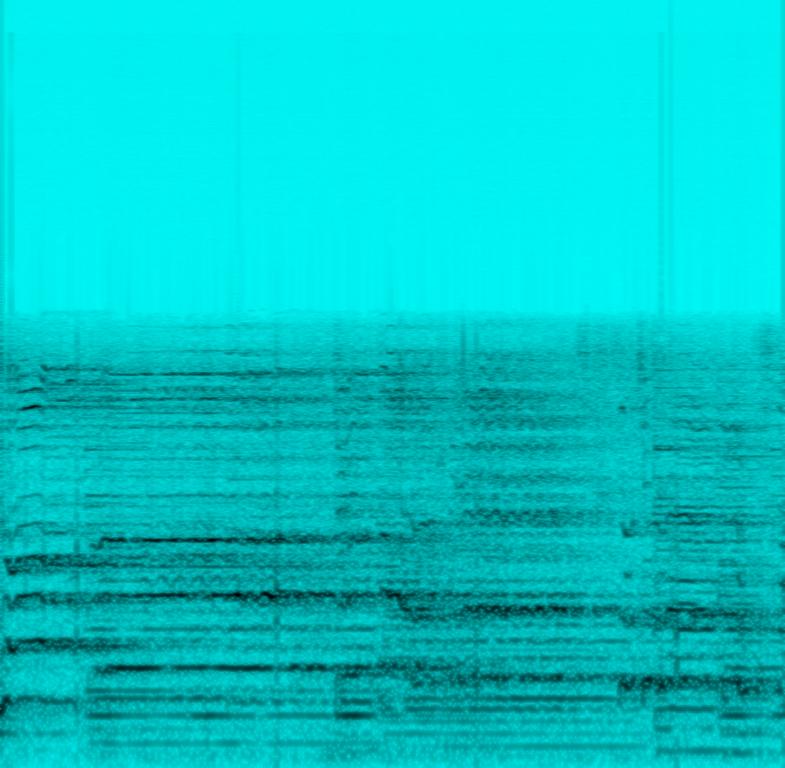
An acoustic piano is playing a ballad with a lot of chord changes and a male voice singing in the higher register. The whole song sounds slightly sad or sensitive. The audio-quality is very bad, it is not very clear to hear if there are other instruments playing in the background. Also is the recording full of big reverb as being played in a big hall. This song may be playing at a live concert.